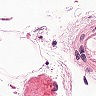
Metastatic tissue present: no